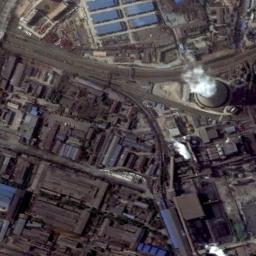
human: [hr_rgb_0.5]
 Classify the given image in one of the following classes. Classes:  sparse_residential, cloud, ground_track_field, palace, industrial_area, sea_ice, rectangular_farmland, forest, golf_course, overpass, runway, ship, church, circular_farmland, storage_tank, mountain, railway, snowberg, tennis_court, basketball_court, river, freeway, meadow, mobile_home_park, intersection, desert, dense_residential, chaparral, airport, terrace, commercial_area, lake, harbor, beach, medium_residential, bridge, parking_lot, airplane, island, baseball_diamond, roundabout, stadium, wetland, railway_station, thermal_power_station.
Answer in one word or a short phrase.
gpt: thermal_power_station